Question: I'm trying to have jQuery autocomplete point to a PHP file (which gathers data from MySQL).
First I tried it with sample data from a Javascript array and it worked:
'''
var tags = ["a", "ab", "abc", "abcd", "adbce"];
$("input#name").autocomplete({
position: {
offset: "0 -10px",
},
source: tags
});
'''
But when I point to a file which returns data in JSON format (following the official documentation) it doesn't work. I thought it was a problem in the PHP, but when I checked firebug it turned out the request is never being sent in the first place
This is the code I'm using:
'''
$("input#name").autocomplete({
position: {
offset: "0 -10px",
},
source: "http://absolutepathtofile/autosuggest.php"
});
'''
And the screenshot from firebug (homepage.js is the file which contains the autocomplete code above):

I can provide the PHP code but I don't think it really matters since the problem should be in Javascript - let's say I am using this test code in autosuggest.php:
'''
$array[0]="test";
$array[1]="test1";
echo json_encode($array);
'''
Anyone know what's wrong here?
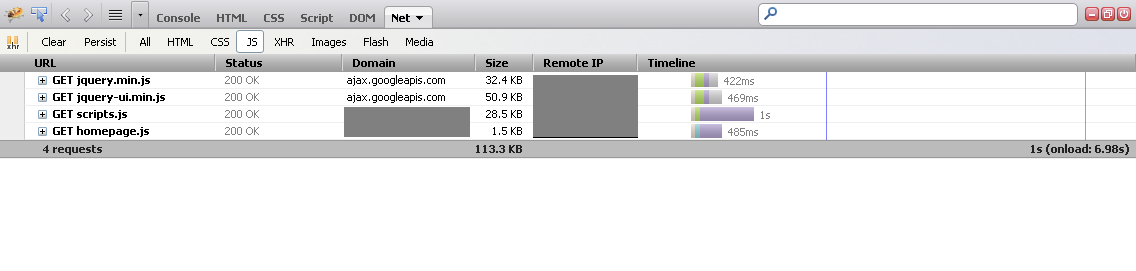
Answer: Your 'net' tab in the screenshot is pointing to 'JS' requests, it should point to 'XHR' requests.